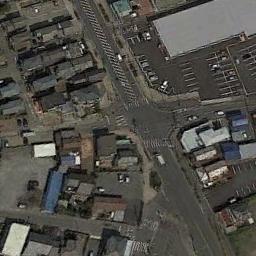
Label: intersection